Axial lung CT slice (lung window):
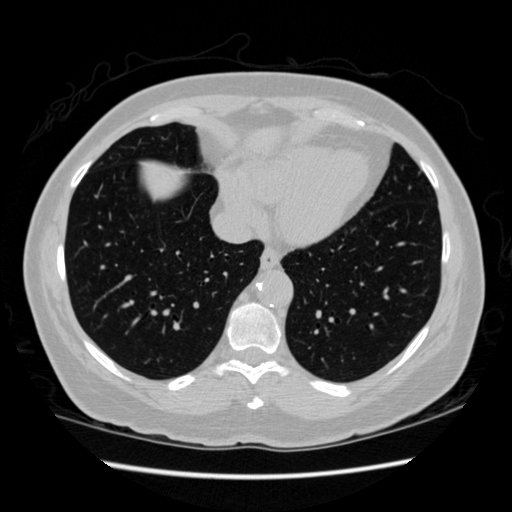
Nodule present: no